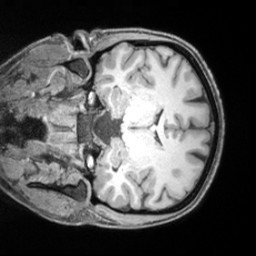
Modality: T1w
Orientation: coronal
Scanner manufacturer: siemens
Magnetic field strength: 3 T
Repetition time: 2.55 s